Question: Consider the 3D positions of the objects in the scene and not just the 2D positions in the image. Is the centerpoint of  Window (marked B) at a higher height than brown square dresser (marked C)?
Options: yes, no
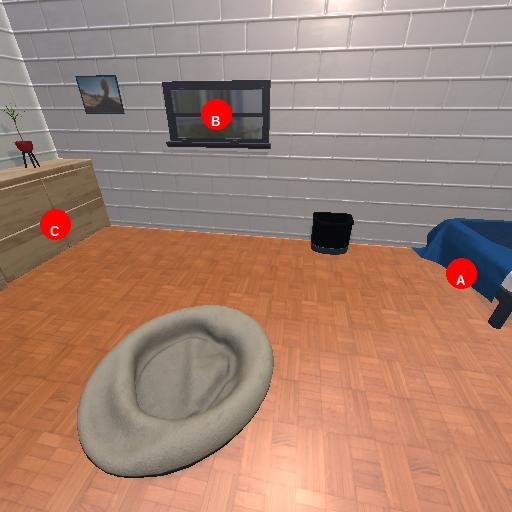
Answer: yes